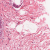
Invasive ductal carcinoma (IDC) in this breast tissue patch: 0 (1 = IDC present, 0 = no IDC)